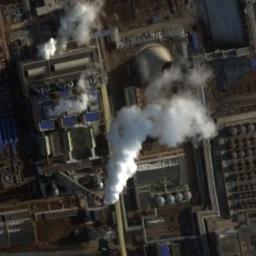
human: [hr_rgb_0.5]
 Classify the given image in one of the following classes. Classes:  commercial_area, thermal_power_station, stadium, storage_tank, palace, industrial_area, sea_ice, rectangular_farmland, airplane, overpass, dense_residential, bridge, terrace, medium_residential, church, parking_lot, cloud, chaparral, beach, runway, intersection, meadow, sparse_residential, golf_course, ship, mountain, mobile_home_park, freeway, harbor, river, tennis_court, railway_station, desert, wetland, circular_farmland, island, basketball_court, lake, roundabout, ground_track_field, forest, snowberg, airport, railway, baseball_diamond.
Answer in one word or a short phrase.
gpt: thermal_power_station